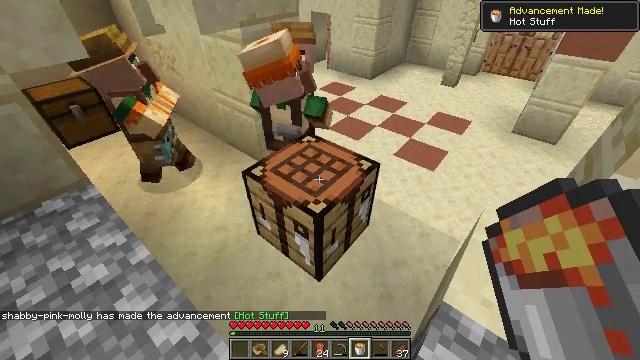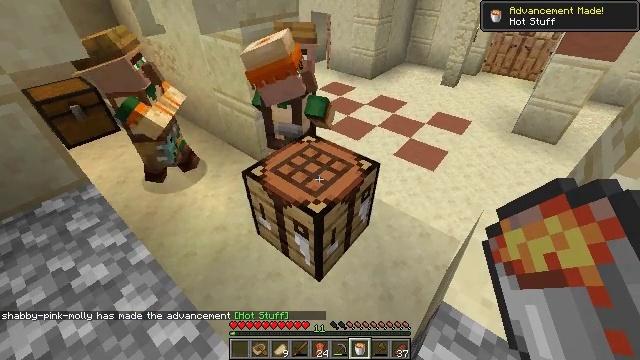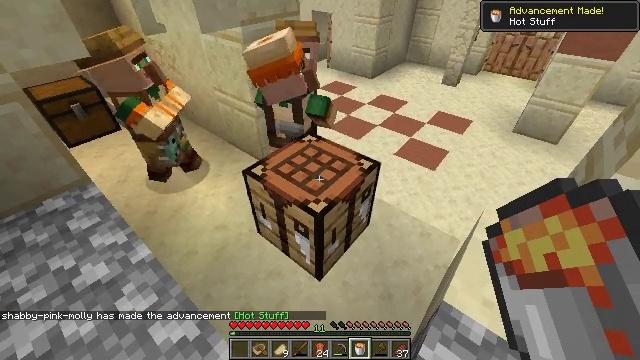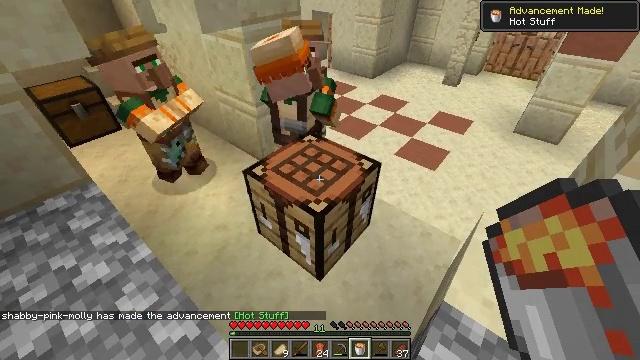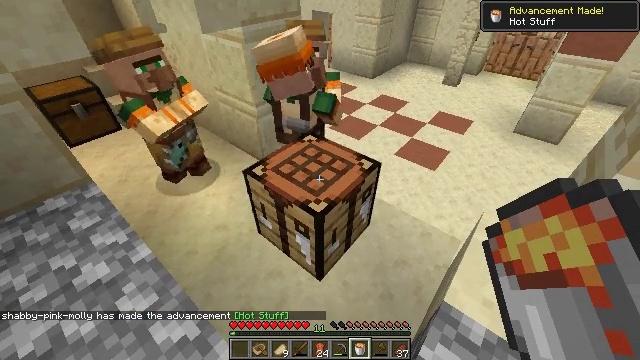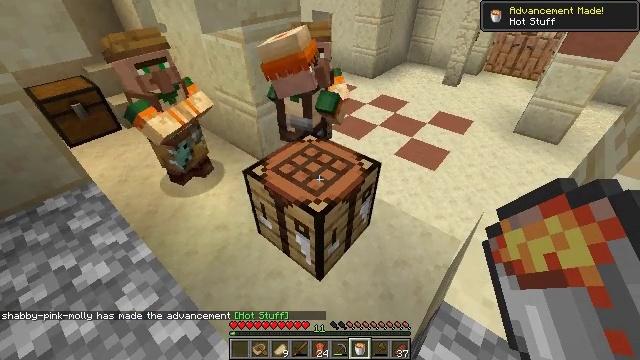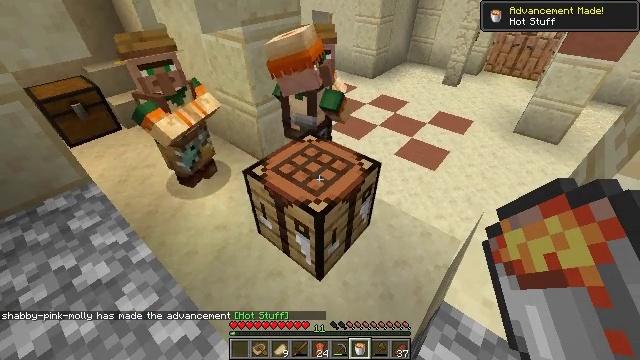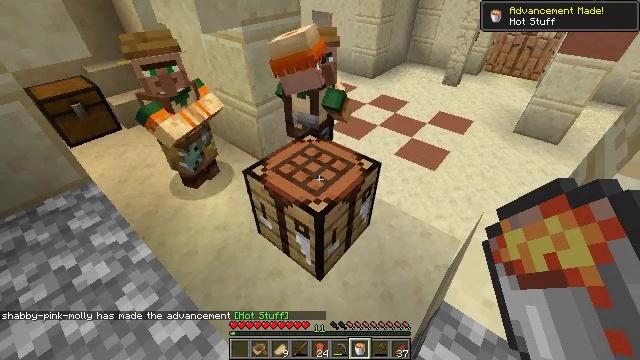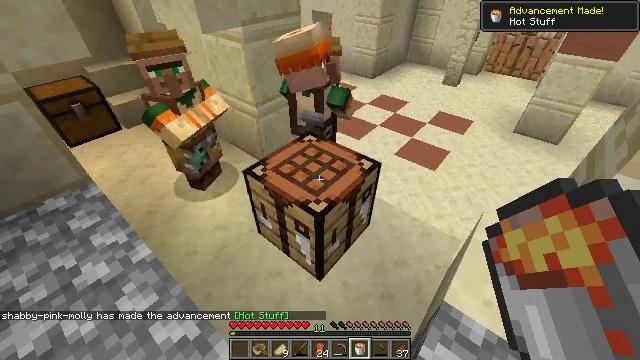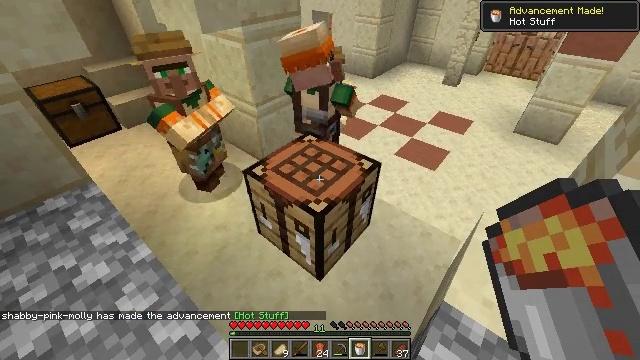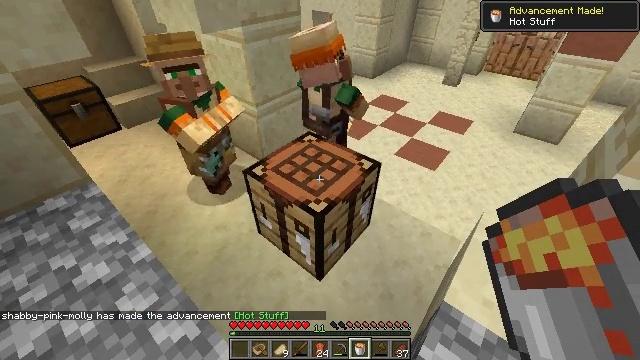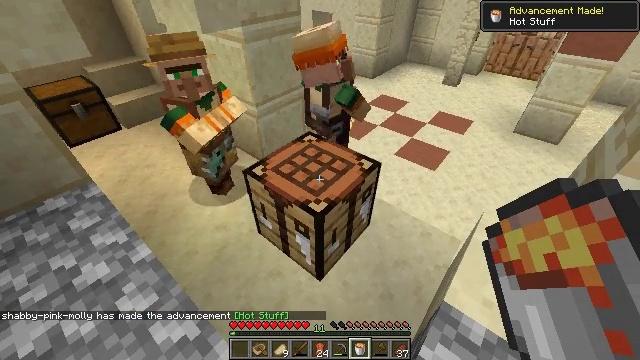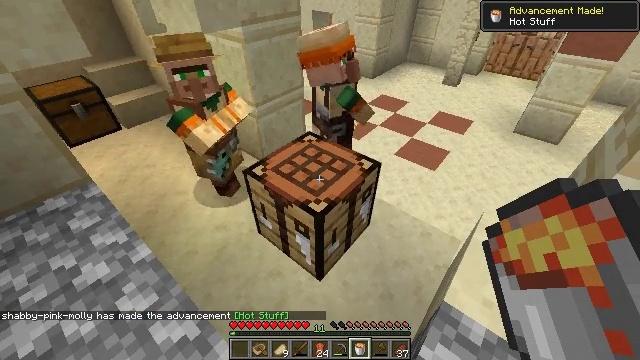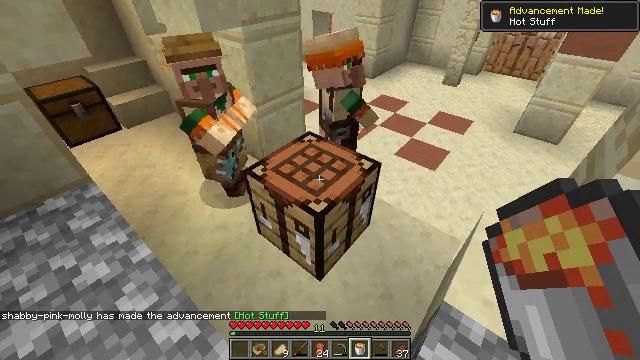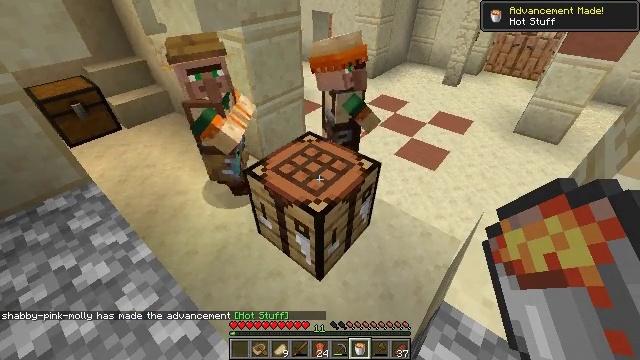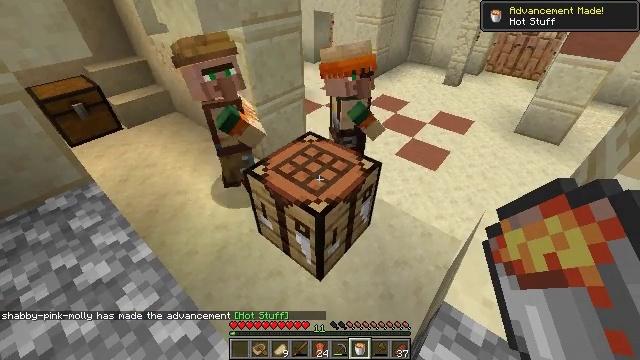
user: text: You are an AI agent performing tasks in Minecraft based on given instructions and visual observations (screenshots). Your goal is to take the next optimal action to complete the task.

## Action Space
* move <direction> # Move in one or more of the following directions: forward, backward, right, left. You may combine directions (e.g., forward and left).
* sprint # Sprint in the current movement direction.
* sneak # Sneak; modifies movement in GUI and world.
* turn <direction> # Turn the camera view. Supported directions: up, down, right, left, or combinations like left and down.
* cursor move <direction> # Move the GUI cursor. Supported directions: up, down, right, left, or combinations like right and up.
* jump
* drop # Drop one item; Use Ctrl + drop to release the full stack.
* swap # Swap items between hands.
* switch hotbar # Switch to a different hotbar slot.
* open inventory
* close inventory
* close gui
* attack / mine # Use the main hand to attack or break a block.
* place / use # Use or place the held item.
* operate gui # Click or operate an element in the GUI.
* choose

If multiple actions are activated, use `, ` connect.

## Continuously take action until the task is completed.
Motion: motion action
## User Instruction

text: Drop a golden sword.
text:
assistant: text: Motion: no_op
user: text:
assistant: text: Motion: no_op
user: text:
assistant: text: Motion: no_op
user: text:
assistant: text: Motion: no_op
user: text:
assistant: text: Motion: no_op
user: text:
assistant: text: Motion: no_op
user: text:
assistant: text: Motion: no_op
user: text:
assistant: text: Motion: no_op
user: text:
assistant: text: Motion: no_op
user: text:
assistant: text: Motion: no_op
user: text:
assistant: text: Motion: no_op
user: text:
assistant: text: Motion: no_op
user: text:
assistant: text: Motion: no_op
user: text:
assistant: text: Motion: no_op
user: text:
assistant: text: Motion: no_op
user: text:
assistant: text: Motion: turn left
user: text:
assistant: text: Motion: turn left
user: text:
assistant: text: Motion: turn left and up
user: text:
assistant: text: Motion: turn left and up
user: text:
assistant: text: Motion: turn left
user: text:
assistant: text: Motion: turn left
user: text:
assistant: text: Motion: no_op
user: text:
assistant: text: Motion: no_op
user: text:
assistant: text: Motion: no_op
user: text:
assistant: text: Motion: no_op
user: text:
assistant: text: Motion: no_op
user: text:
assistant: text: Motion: no_op
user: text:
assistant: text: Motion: no_op
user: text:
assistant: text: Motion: no_op
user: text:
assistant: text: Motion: no_op